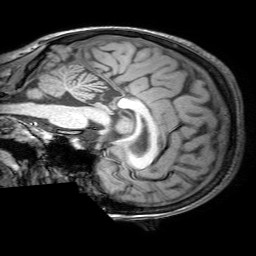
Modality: T1w
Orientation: sagittal
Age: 19
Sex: female
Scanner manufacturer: philips
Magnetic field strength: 3 T